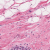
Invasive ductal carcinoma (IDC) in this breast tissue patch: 0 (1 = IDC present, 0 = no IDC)